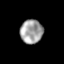
Tissue: skin
Cell type: Epithelial cells
Senescence score: 0.2686
Nuclear area (px): 529
Mean DAPI intensity: 160.828